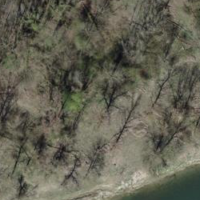
EUNIS habitat code: 41
Species observed at this site:
Acer pseudoplatanus